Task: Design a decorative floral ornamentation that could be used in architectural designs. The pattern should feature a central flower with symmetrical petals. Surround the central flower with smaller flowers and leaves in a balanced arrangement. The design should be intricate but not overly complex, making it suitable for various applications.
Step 507:
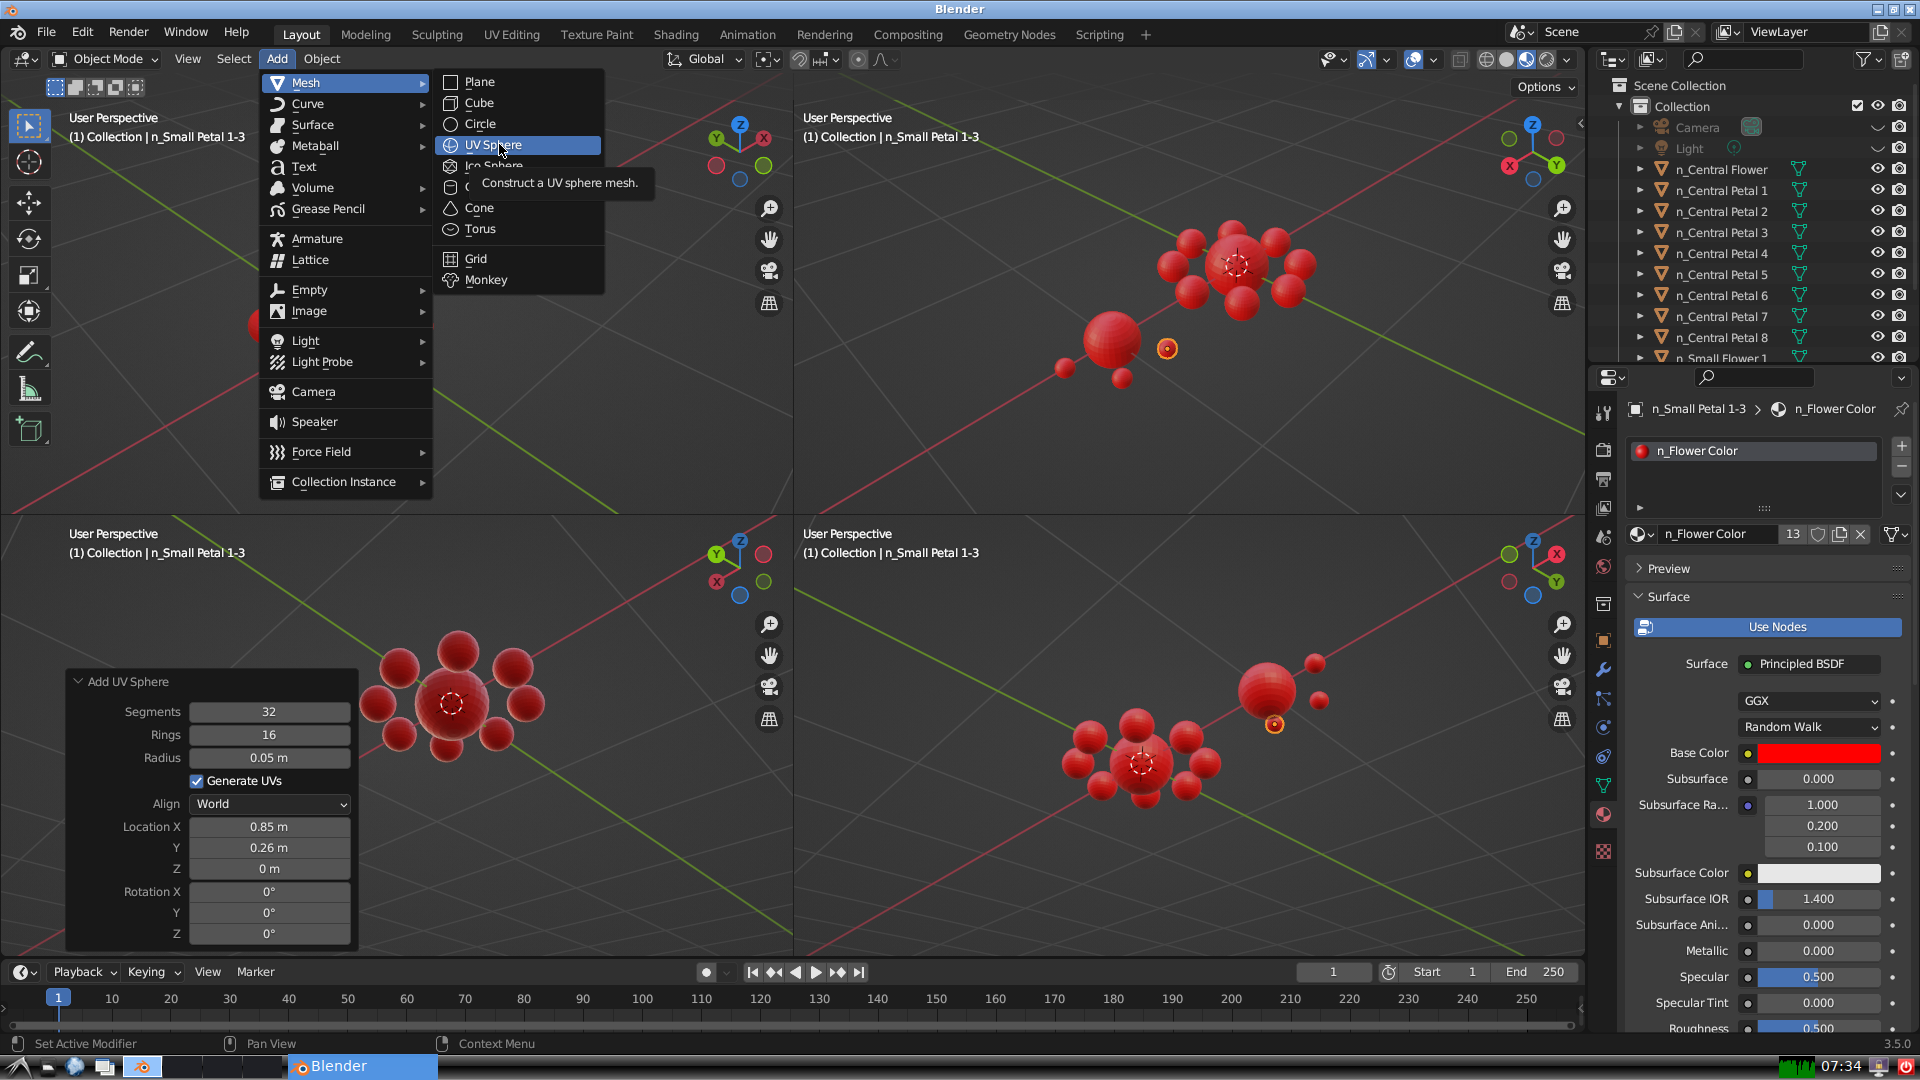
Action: click: no